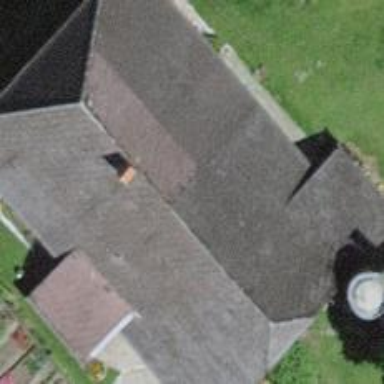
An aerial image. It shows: Farm building.